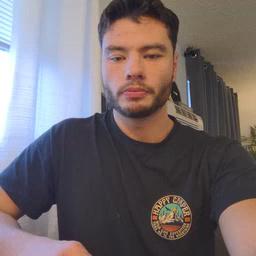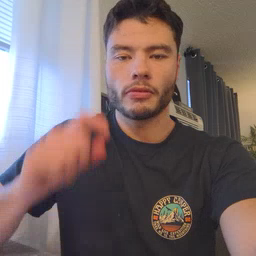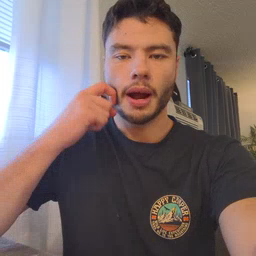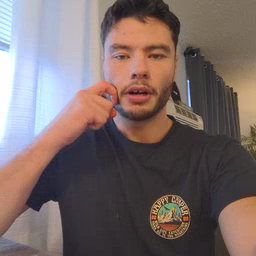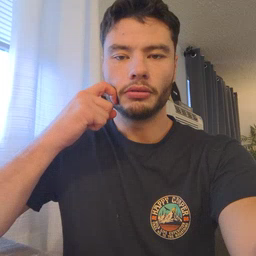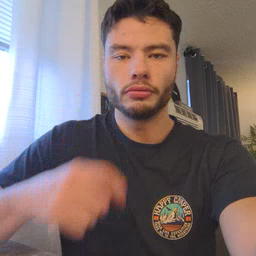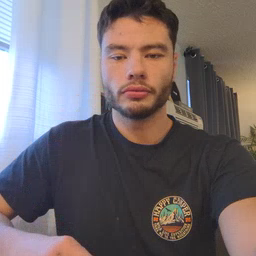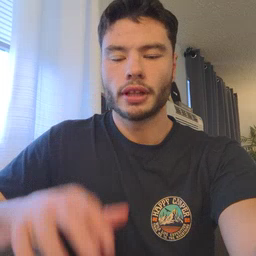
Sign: apple